Field crop: maize
Growth stage: 2
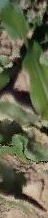
Species: maize